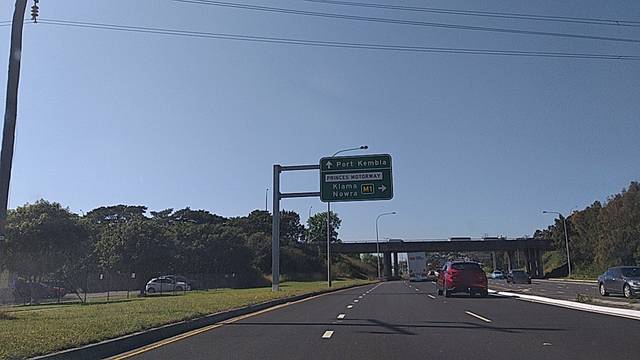
Region: Australia
Coordinates: -34.454, 150.857